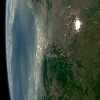
Label: land